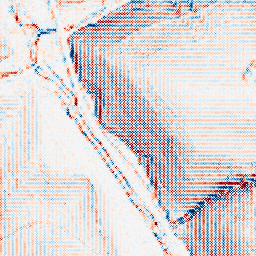
Category: wavelet
Decomposition family: wavelet_biorthogonal
Decomposition parameters: wavelet: bior1.3
level: 1
Upsampling method: bicubic
Upsampling parameters: scale: 8
Upsampling scale: 8